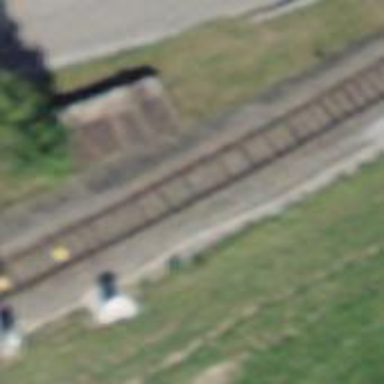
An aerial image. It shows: Single railway track with electrification through contact line.